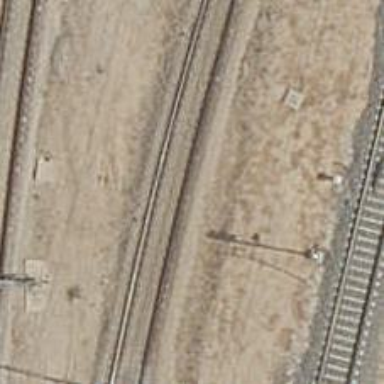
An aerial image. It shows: Rail siding with electrified contact lines for trains.